Question:
How do I get rid of all the block things?
Its far too distracting for me :(.. Thanks
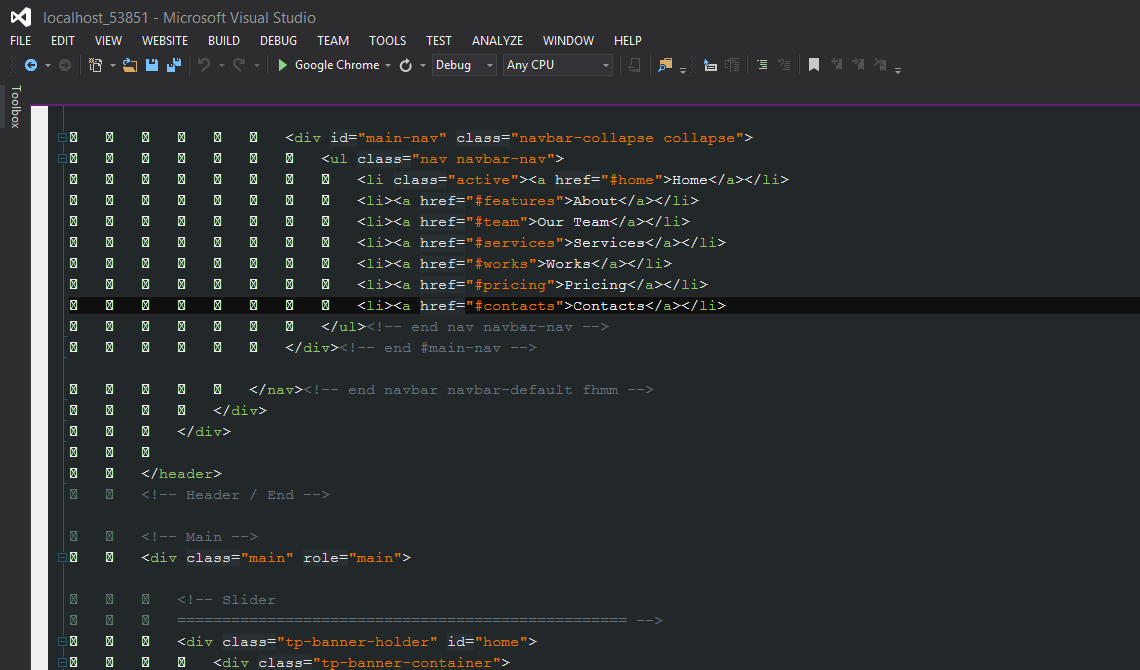
Answer: CTRL-R, CTRL-W : Toggle showing whitespace
or under the Edit Menu:
Edit -> Advanced -> View White Space
[BTW, it also appears you are using Tabs. It's common practice to have the IDE turn Tabs into spaces (often 4), via Options.]
Source: <URL>
Hope it helps you =)